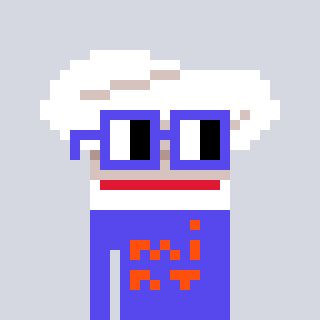
a pixel art character with square blue glasses, a chef hat-shaped head and a computerblue-colored body on a cool background